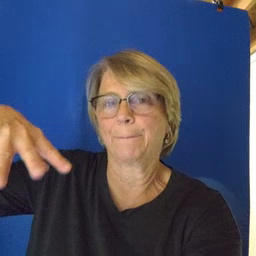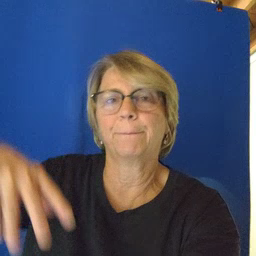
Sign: lamp